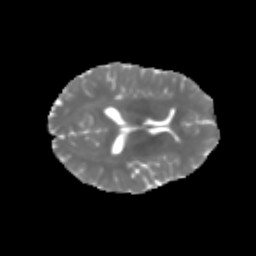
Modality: MD
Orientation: axial
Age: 23
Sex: male
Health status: healthy